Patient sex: M
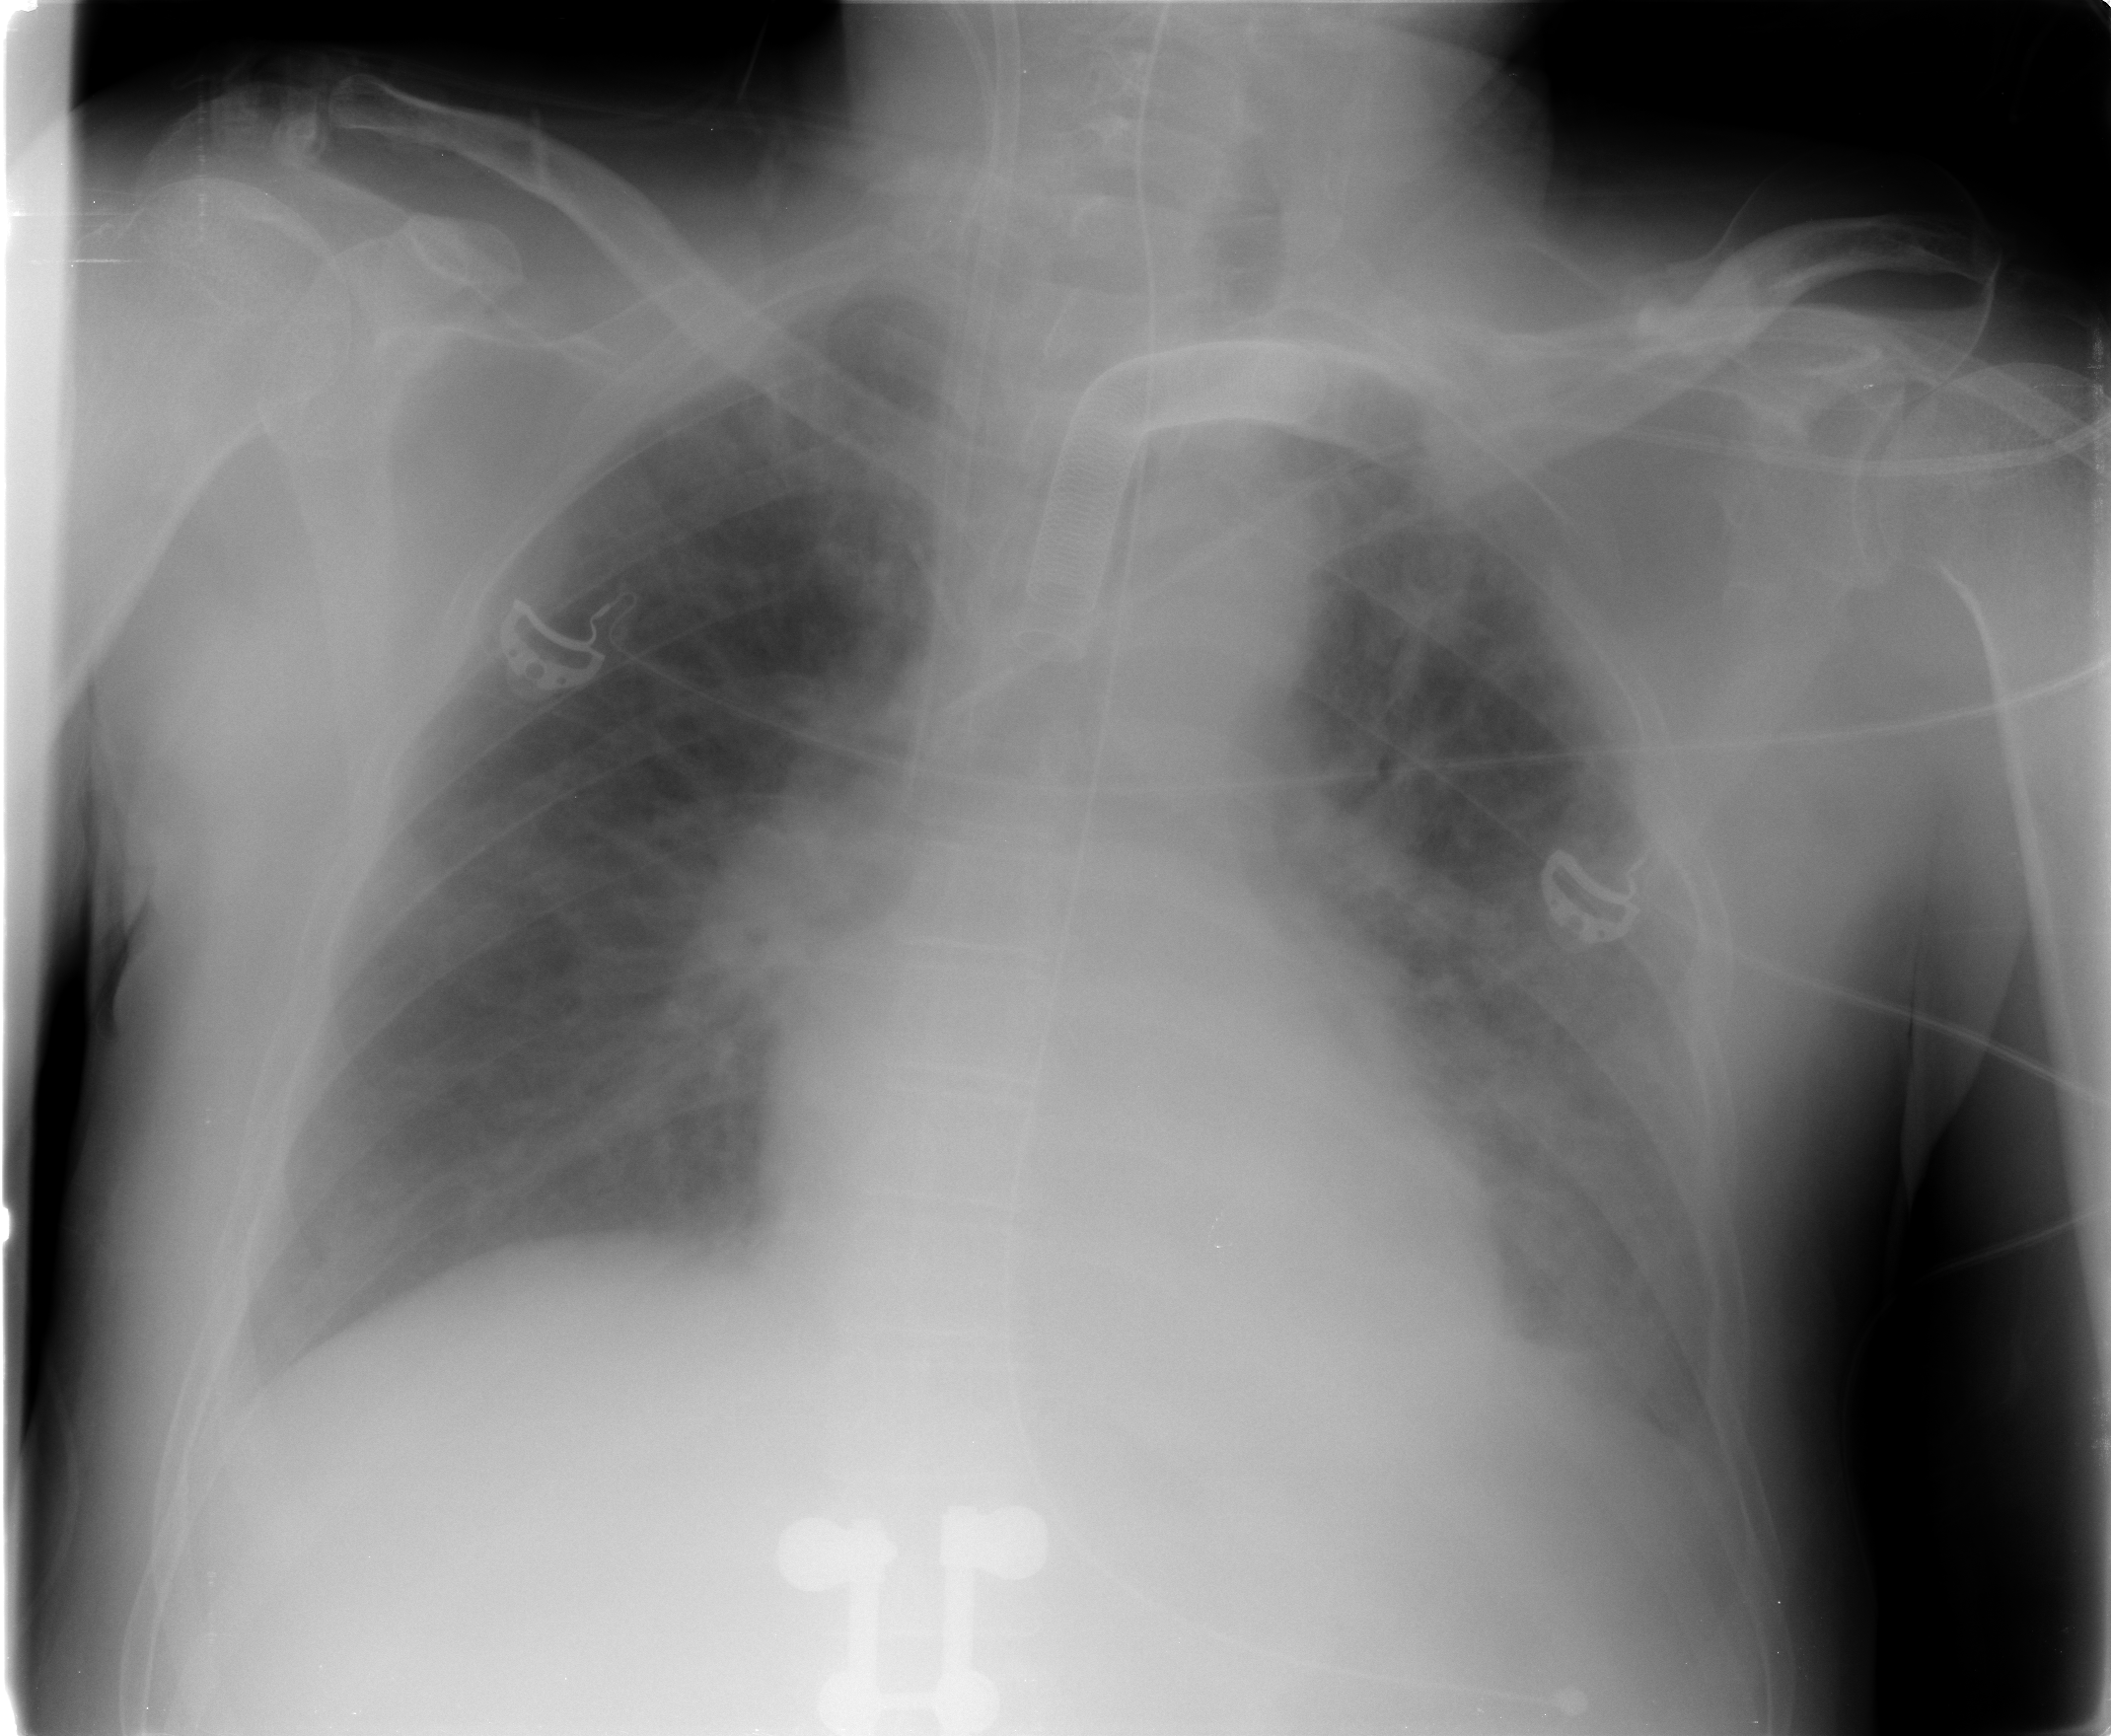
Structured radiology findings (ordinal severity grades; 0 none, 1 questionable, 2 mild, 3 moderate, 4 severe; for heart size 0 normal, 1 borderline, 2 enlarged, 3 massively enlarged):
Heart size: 0
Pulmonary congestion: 2
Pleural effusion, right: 2
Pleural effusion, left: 3
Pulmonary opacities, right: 0
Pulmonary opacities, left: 1
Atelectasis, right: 2
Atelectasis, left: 3